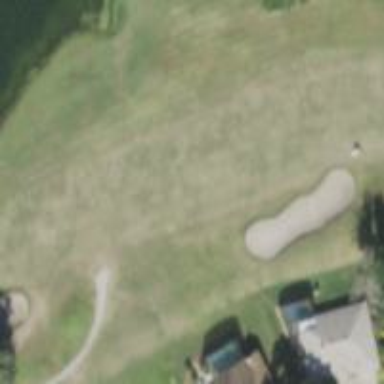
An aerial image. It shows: Golf fairway surrounded by grass.